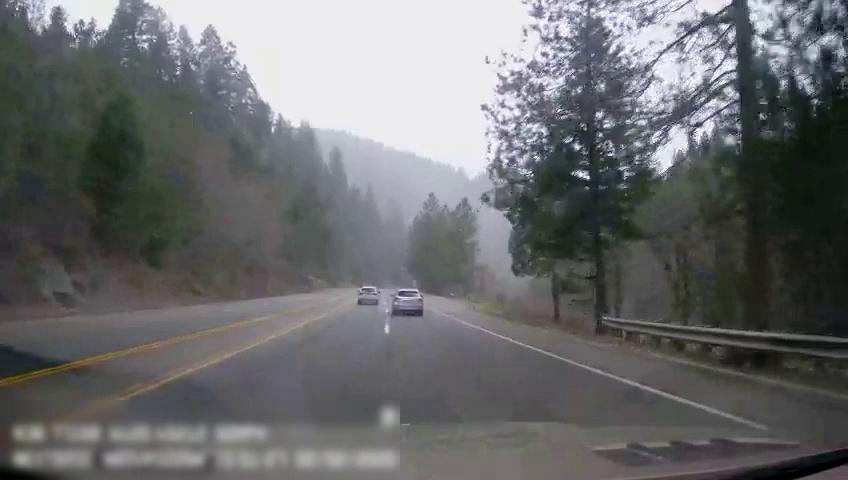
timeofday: Day
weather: Cloudy
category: Drivable Space
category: Vehicles | SUV
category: Vehicles | SUV
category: Lanes | Current Lane
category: Lanes | Current Lane
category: Lanes | Opposite Lane
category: Lanes | Alternate Lane
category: Lanes | Alternate Lane
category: Lanes | Alternate Lane